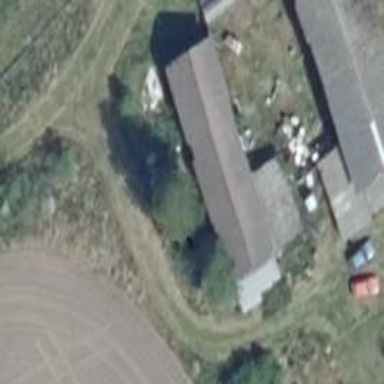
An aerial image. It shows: Flat-roofed building with grey roof.